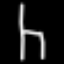
Label: chair